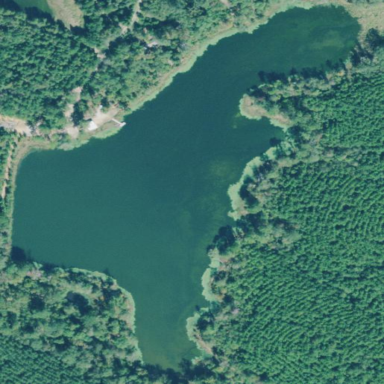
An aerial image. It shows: Reservoir of natural water.